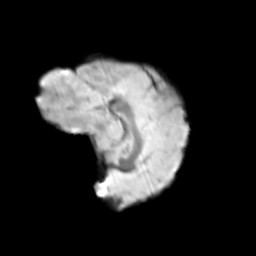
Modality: T2w
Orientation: sagittal
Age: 9
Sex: female
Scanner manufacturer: siemens
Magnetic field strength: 3 T
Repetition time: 3.8 s
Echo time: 0.07 s